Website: walmart
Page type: account-selection
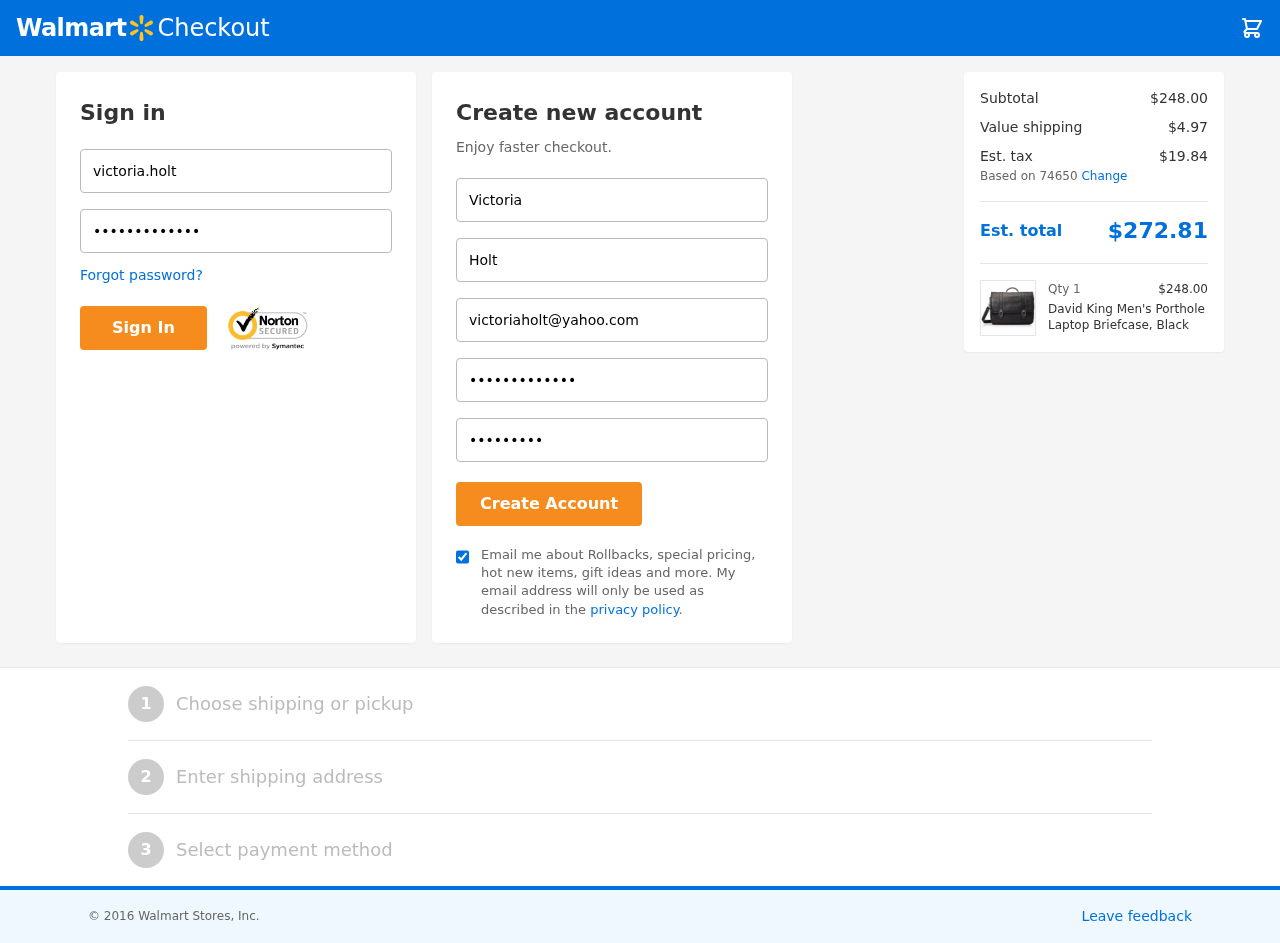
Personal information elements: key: PII_EMAIL
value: victoriaholt@yahoo.com
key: PII_FIRSTNAME
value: Victoria
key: PII_LASTNAME
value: Holt
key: PII_LOGIN_USERNAME
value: victoria.holt
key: PII_POSTCODE
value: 74650
Product elements: key: PRODUCT1_NAME
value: David King Men's Porthole Laptop Briefcase, Black
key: PRODUCT1_PRICE
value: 248
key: PRODUCT1_QUANTITY
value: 1
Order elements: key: ORDER_SUBTOTAL
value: $248.00
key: ORDER_SHIPPING_COST
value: $4.97
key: ORDER_TAX
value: $19.84
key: ORDER_TOTAL
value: $272.81